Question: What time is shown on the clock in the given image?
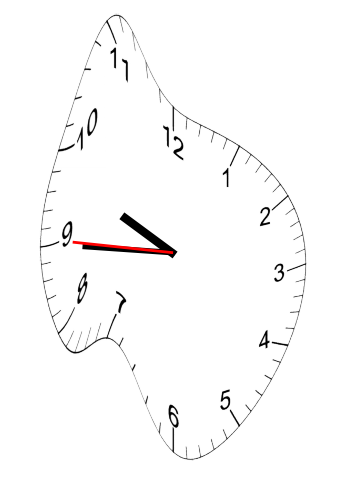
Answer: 09:44:45